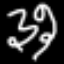
Label: squiggle